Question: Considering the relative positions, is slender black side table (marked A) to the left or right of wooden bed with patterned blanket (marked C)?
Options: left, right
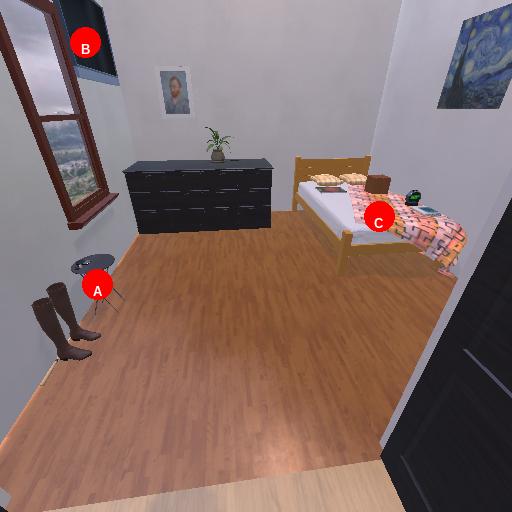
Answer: left